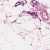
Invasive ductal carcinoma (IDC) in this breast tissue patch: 1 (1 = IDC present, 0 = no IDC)